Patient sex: M
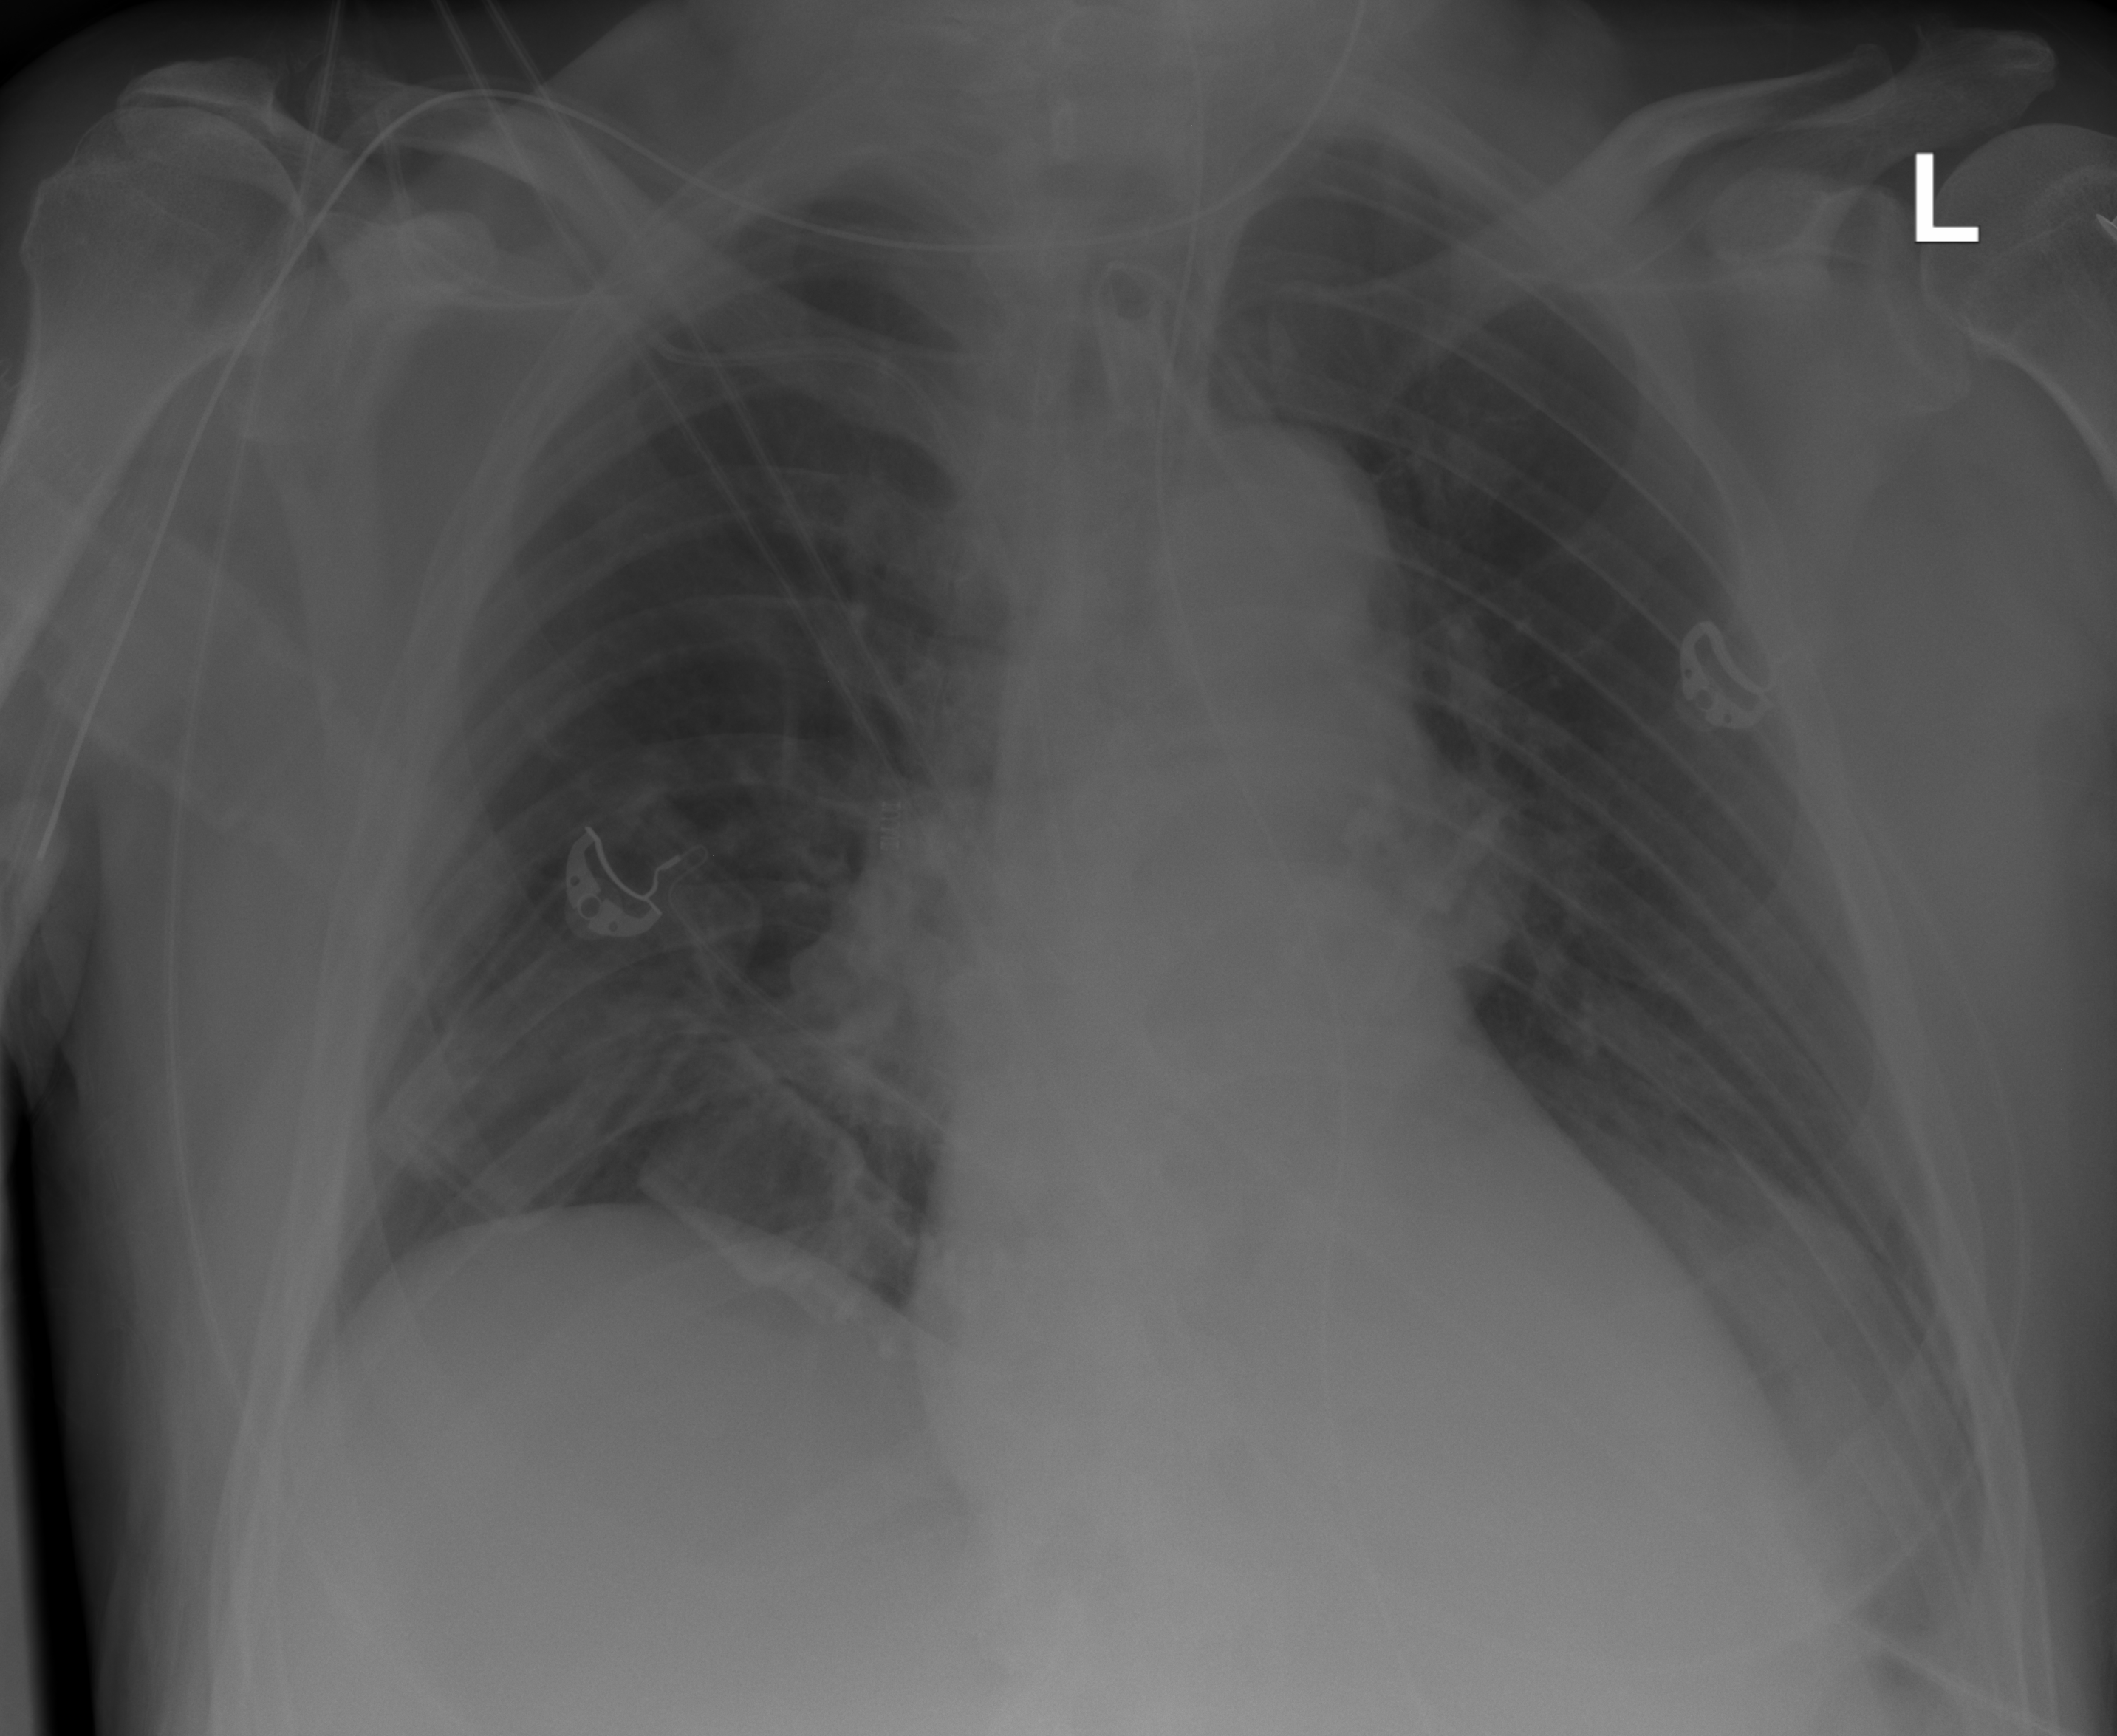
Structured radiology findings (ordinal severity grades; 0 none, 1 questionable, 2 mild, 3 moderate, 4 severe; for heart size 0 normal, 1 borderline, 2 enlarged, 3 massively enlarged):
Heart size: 0
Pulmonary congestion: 0
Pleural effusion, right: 0
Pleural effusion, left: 2
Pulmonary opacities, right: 2
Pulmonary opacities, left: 0
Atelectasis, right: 0
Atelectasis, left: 0